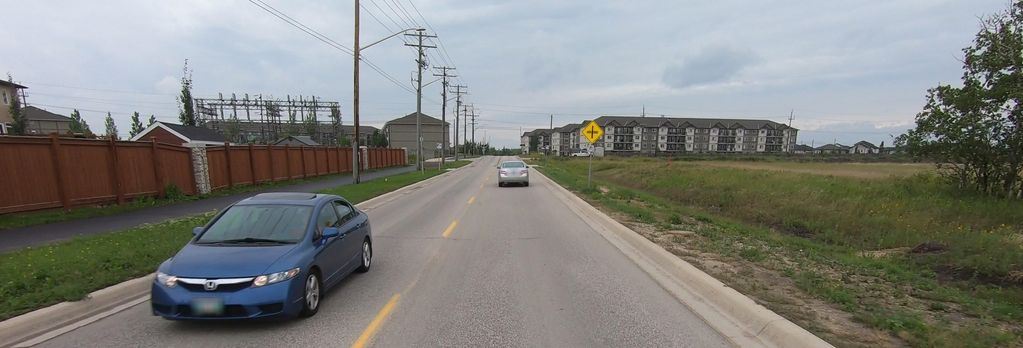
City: winnipeg